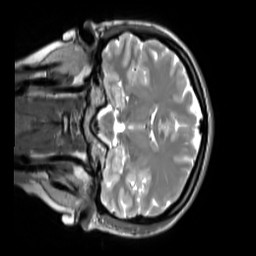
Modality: T2w
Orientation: coronal
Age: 25
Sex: female
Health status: ill
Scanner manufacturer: siemens
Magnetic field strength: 3 T
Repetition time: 2.8 s
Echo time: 0.326 s